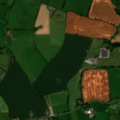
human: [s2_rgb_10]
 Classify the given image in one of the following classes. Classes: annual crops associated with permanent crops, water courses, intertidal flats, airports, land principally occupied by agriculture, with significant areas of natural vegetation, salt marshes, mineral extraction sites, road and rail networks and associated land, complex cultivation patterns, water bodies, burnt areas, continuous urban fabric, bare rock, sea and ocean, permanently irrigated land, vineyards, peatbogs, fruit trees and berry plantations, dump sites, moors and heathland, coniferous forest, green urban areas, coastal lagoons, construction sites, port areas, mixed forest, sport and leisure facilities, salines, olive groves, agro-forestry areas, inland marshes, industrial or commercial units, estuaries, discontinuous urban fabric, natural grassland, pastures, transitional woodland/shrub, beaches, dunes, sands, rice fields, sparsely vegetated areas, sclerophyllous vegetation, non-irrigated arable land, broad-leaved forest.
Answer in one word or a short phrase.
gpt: non-irrigated arable land, pastures